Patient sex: M
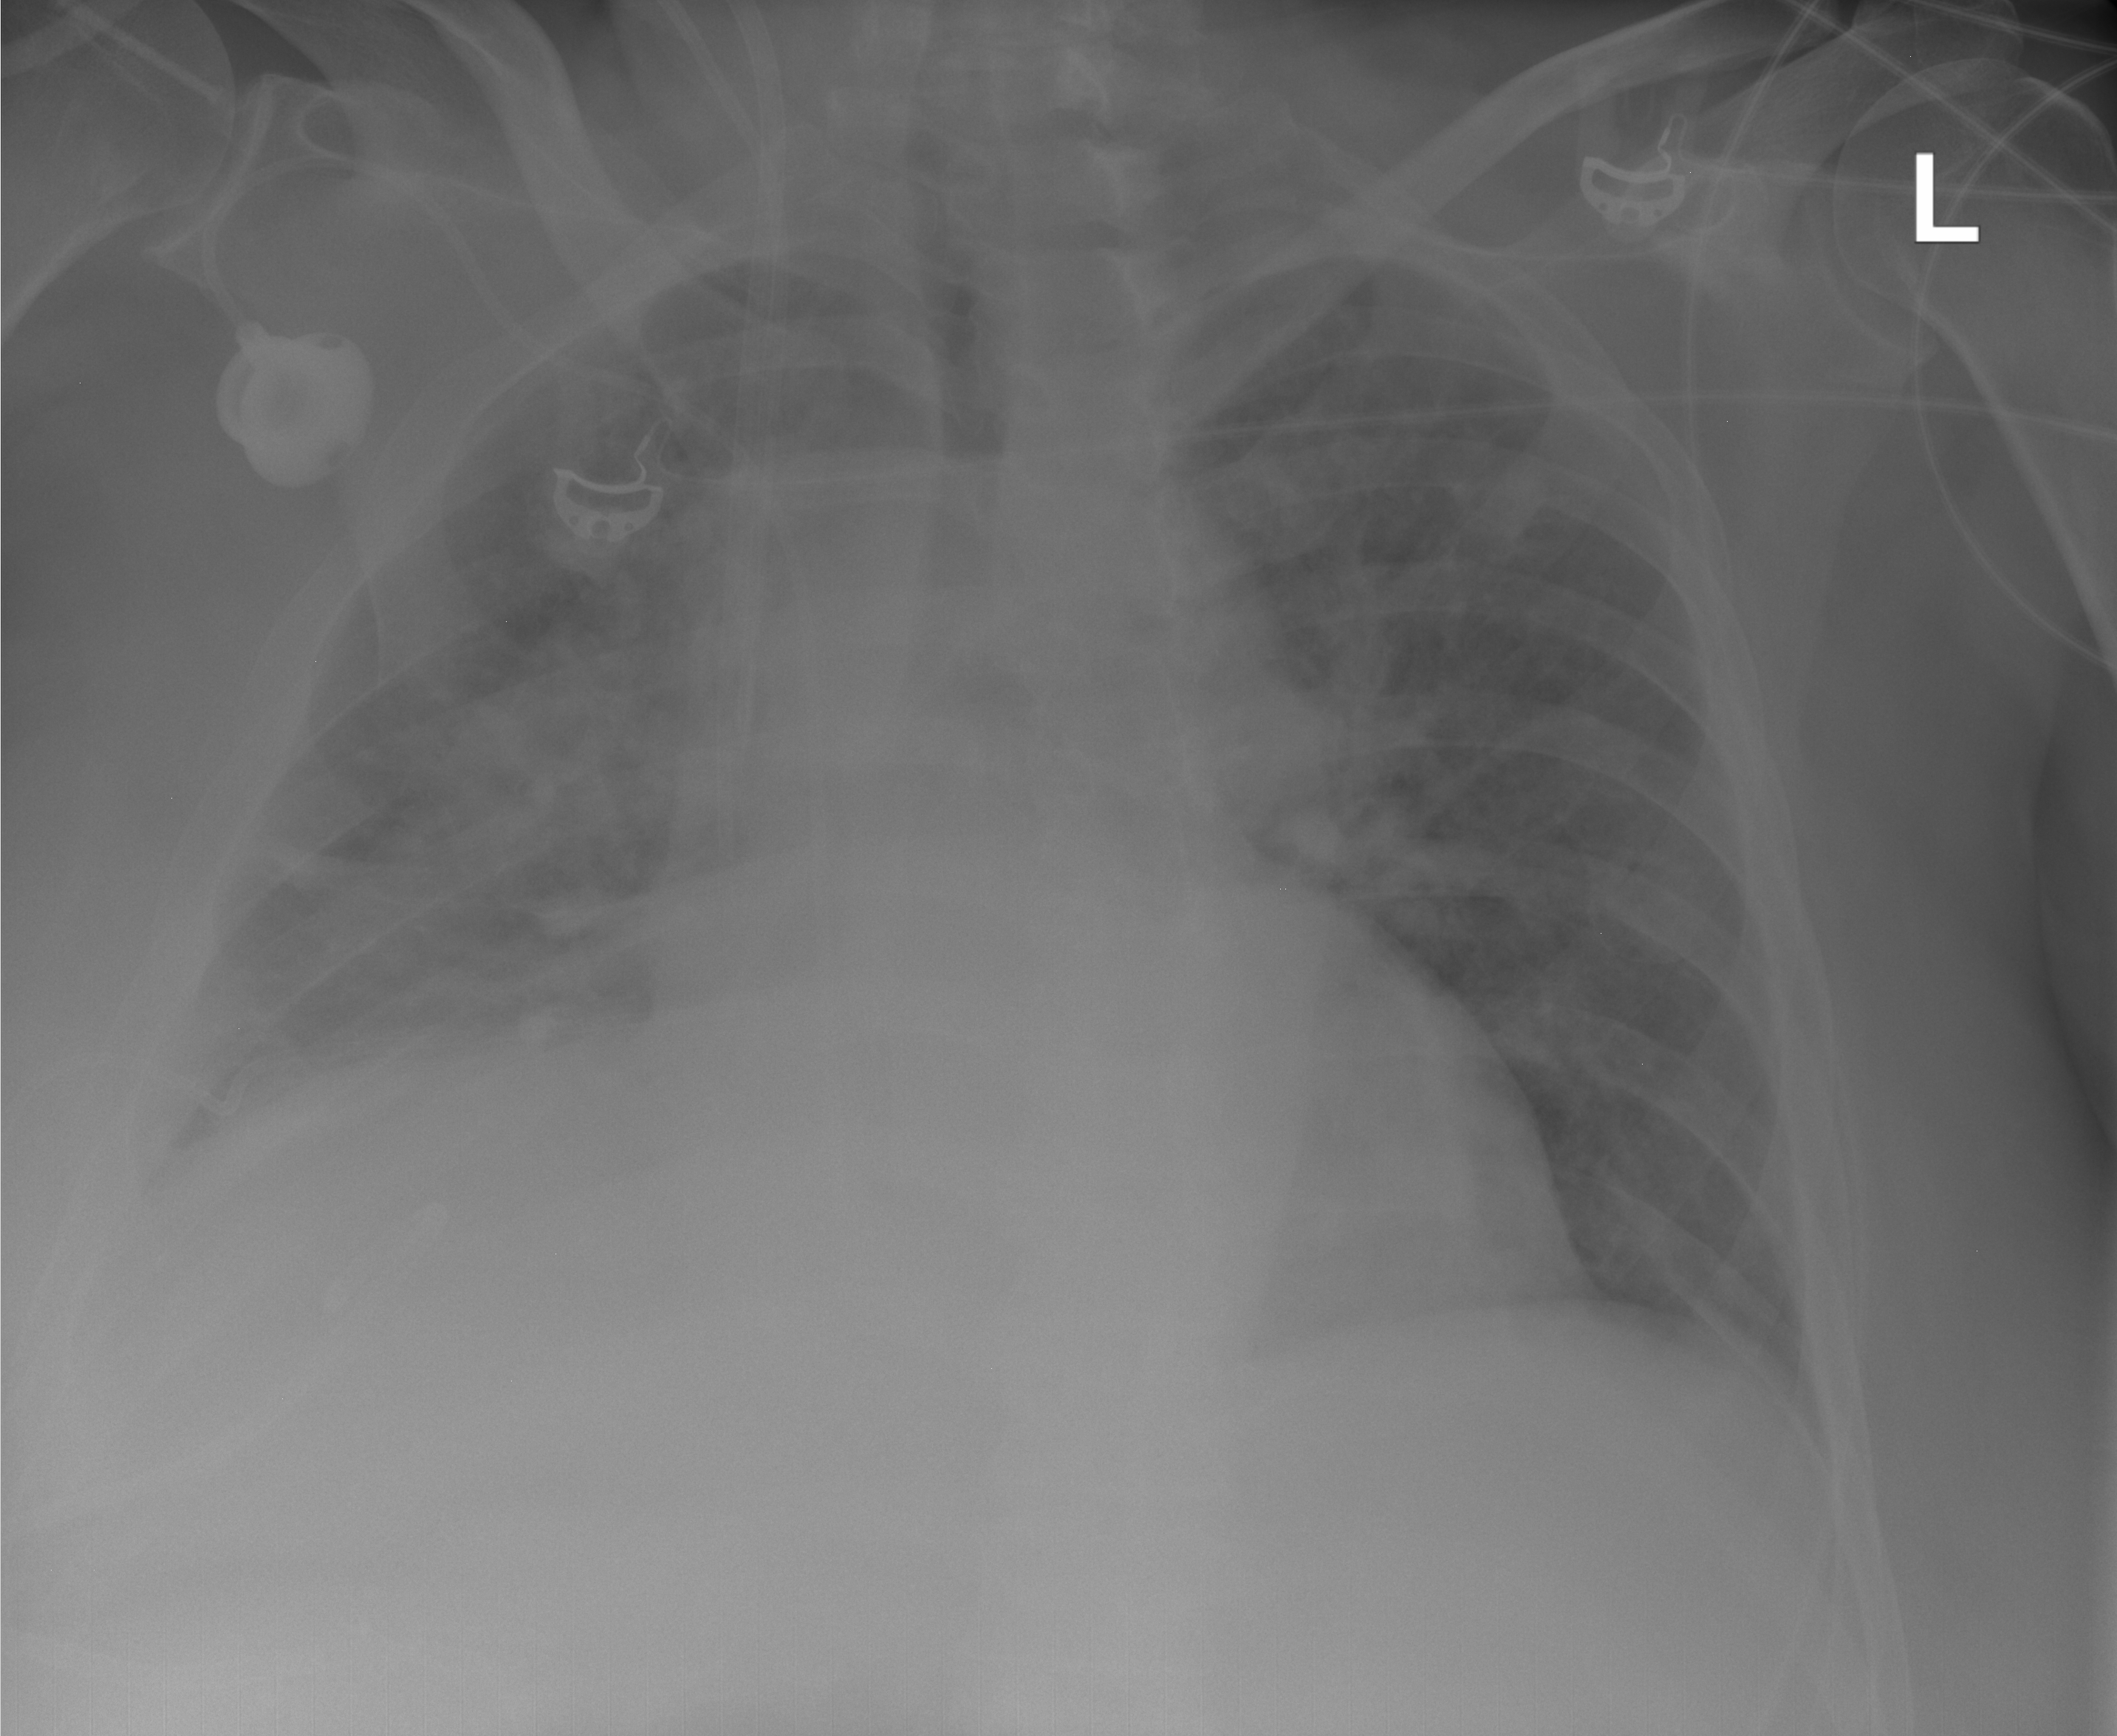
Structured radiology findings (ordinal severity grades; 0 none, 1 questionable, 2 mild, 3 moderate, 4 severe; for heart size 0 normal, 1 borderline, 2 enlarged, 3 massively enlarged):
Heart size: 2
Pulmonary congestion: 0
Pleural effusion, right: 2
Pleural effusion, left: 0
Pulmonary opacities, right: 0
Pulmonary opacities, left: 0
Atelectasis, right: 3
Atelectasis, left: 2